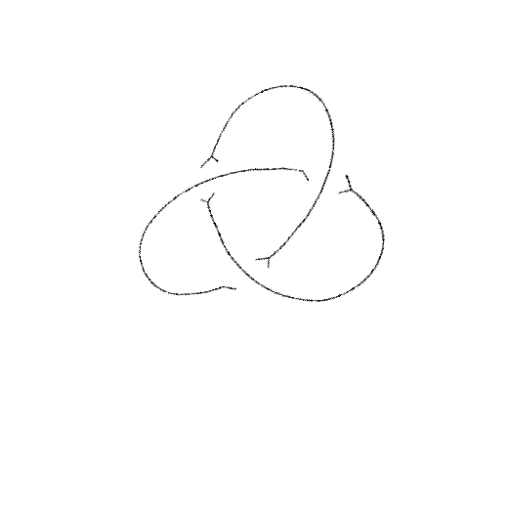
Crossing number: 3